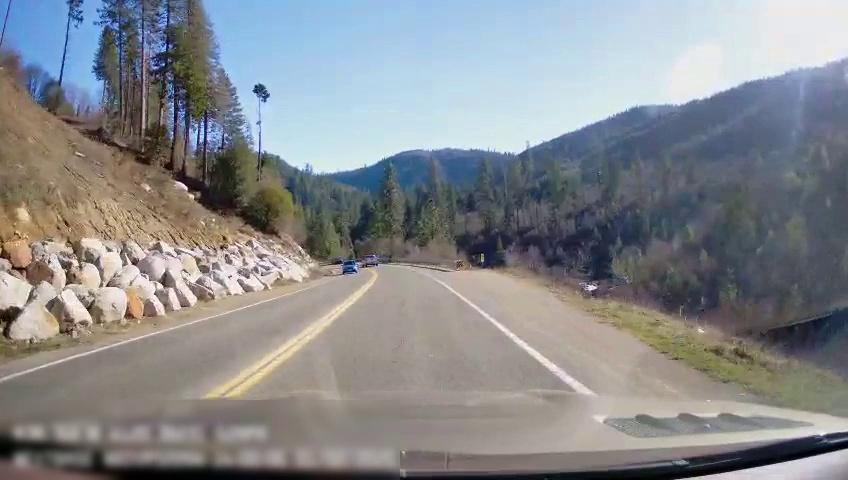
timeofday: Day
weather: Sunny
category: Drivable Space
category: Drivable Space
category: Vehicles | Truck
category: Vehicles | Car
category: Lanes | Opposite Lane
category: Lanes | Current Lane
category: Lanes | Opposite Lane
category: Lanes | Current Lane